Field crop: maize
Growth stage: 2
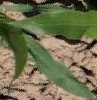
Species: maize